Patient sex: M
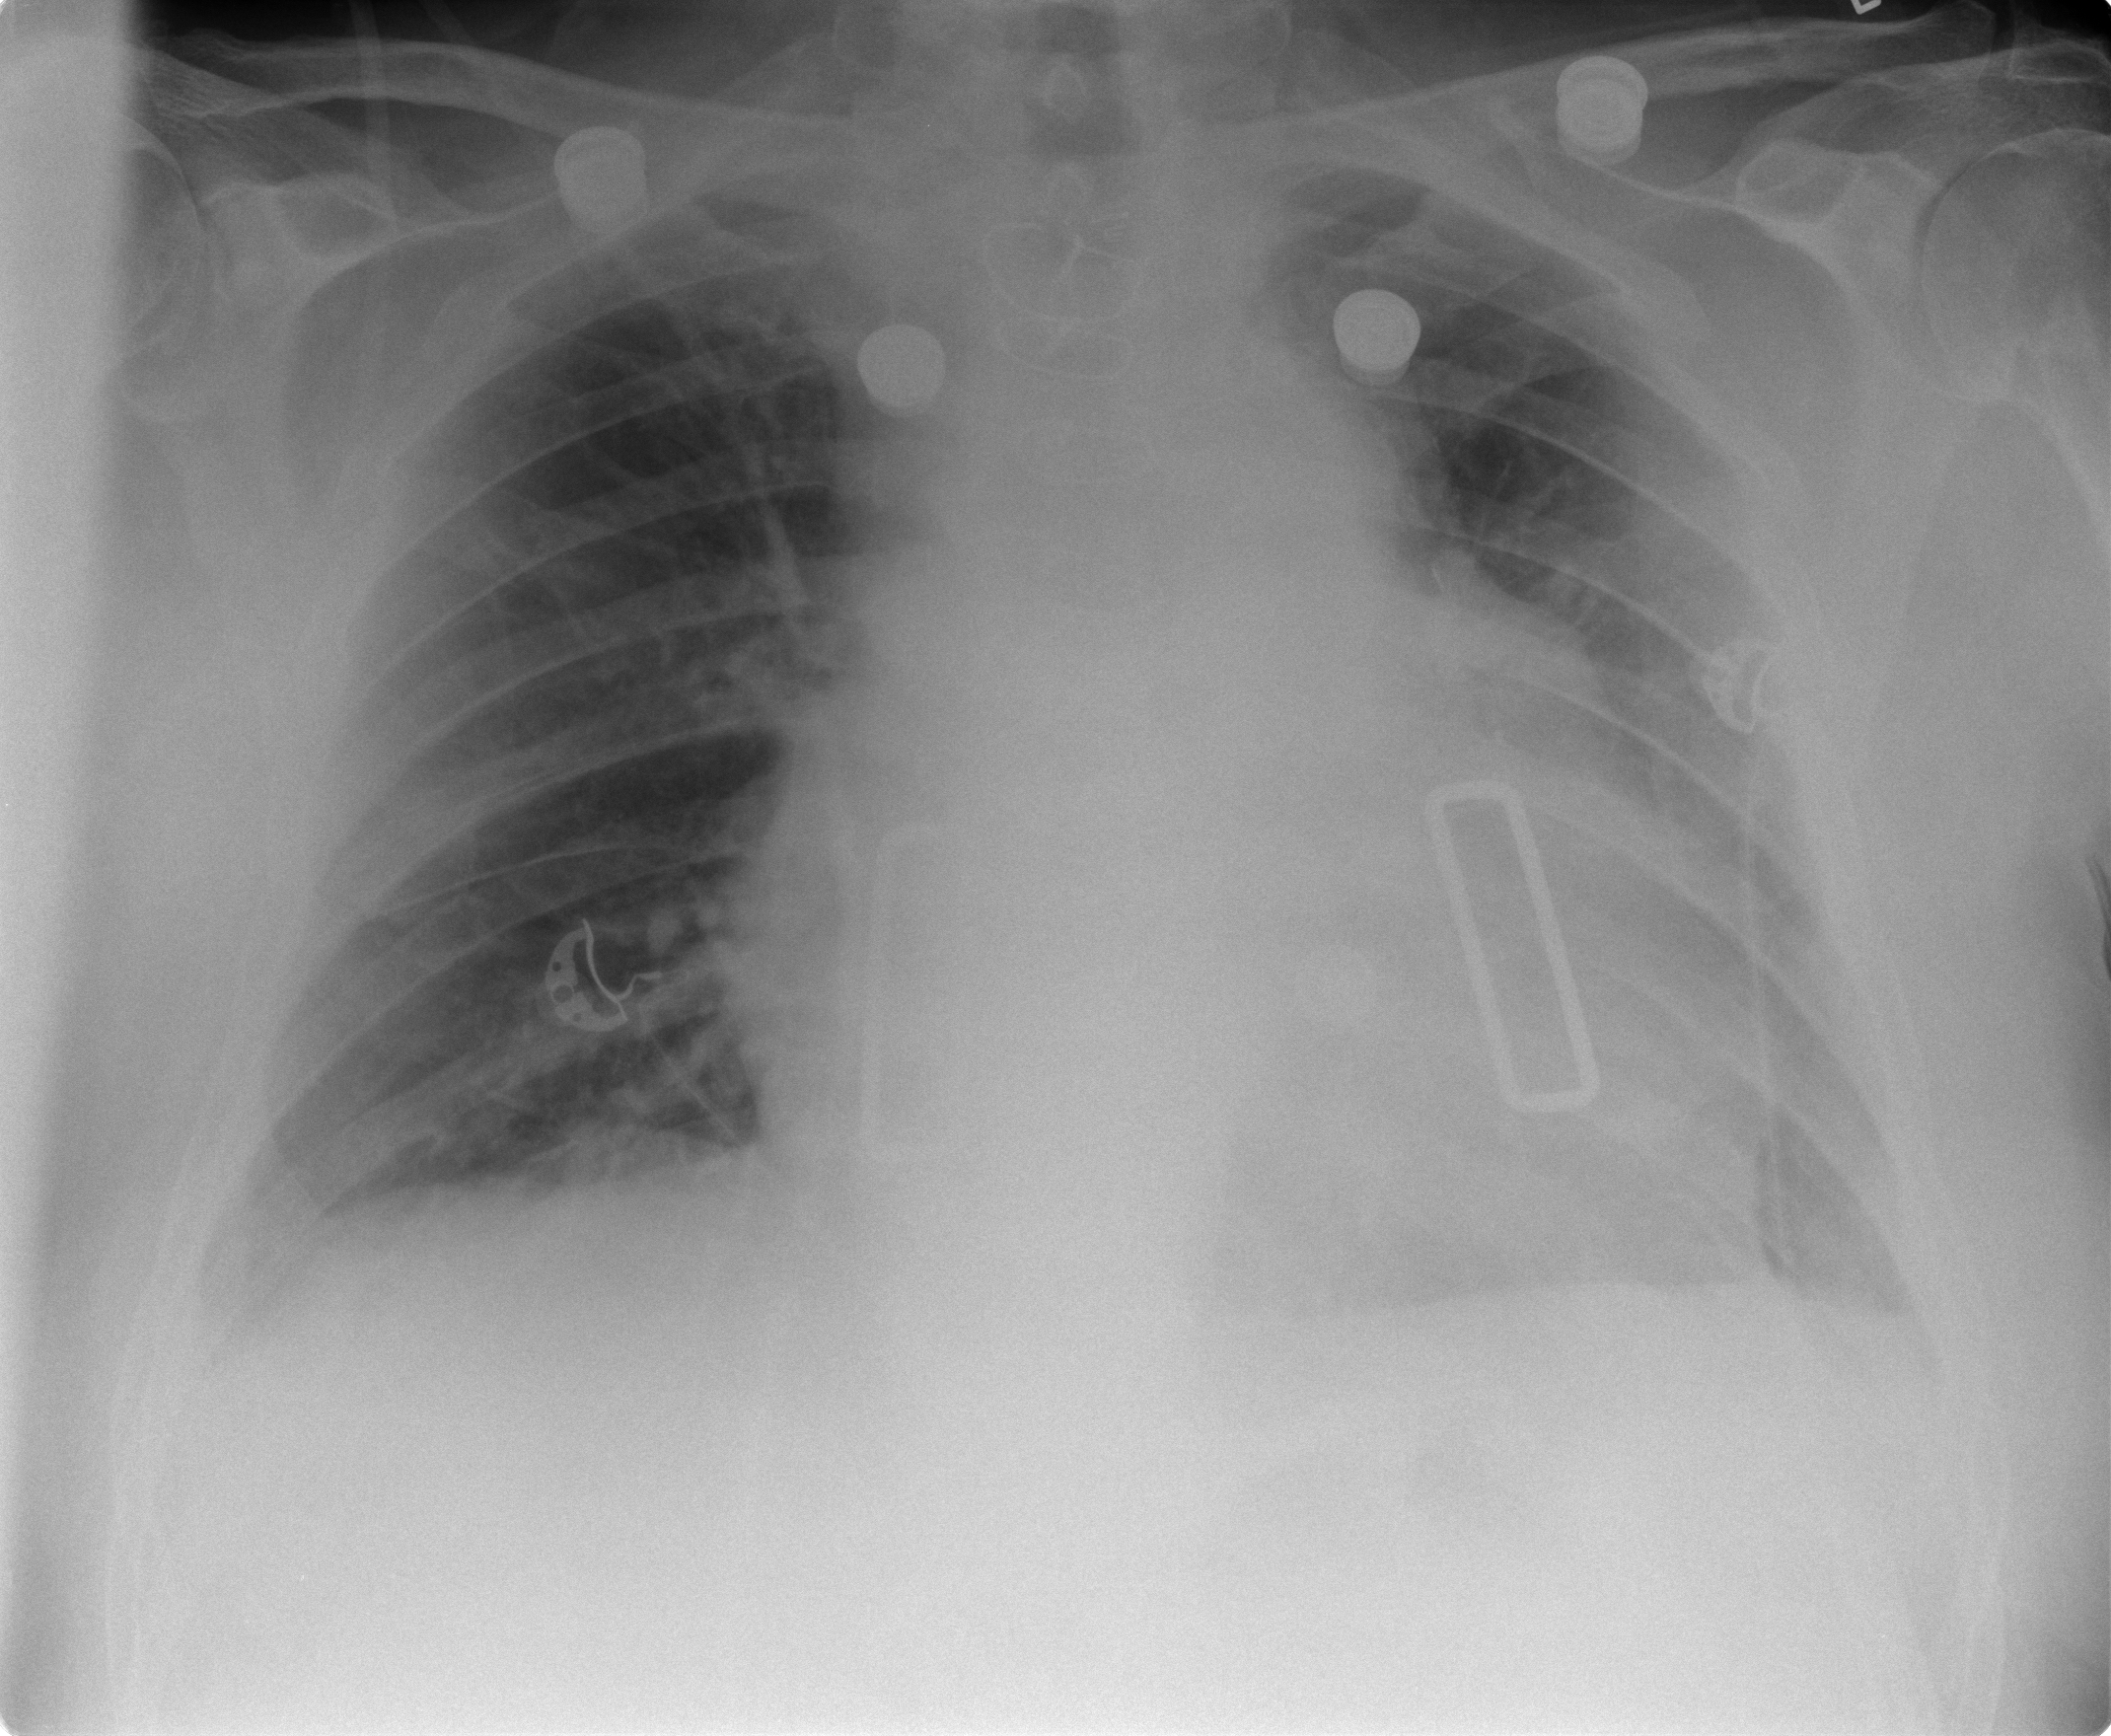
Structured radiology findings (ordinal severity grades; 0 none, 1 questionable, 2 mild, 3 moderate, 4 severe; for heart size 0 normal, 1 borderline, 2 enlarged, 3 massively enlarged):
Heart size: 3
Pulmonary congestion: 2
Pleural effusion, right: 1
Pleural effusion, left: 2
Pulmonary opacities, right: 0
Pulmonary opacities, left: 2
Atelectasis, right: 0
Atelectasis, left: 3